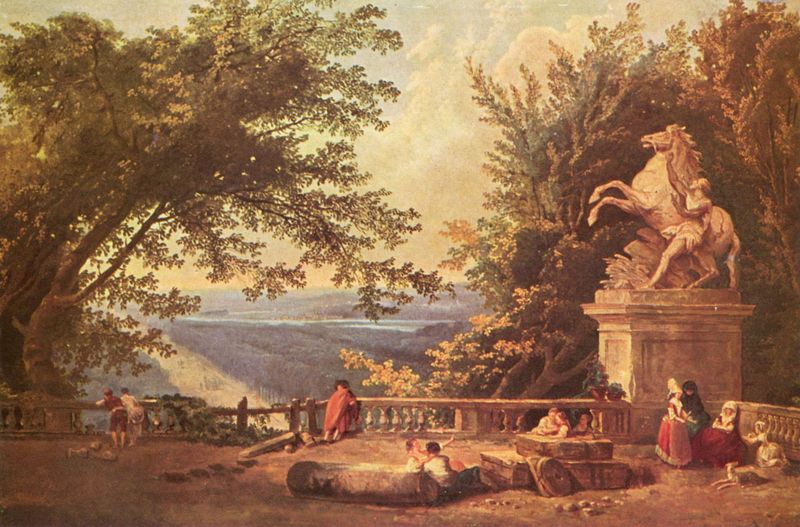
Titel: Die Terrasse von Marly
Künstler: Hubert Robert
Standort: Sankt Petersburg
Institution: Eremitage
Schlagwörter: baum, blau, blätter, gemälde, gruppe, himmel, laub, mann, schatten, wasser, weiß, wolken, baumstämme, bäume, fluss, frauen, grün, landschaft, menschen, see, äste, braun, bunt, frau, hintergrund, holz, licht, marmor, männer, rücken, straße, szene, säule, säulen, terasse, vordergrund, ausblick, blick, hund, park, rot, tiere, weg, zaun, leute, malerei, rock, sockel, stehen, stein, steine, baumstamm, dämmerung, erde, ferne, horizont, natur, stamm, weite, zweige, brüstung, busch, büsche, sonne, gewand, familie, kind, klassizismus, tal, wald, kinder, pferd, reiter, garten, skulptur, statue, mähne, aussicht, schürze, ruhe, mittag, allee, landschaftsmalerei, ausflug, platz, figuren, romantik, staffage, stene, trümmer, spielen, freizeit, geländer, podest, balustrade, denkmal, sicht, pfer, graublau, eiche, anlehnen, koch, absperrung, ind, reiterstatue, reiterstandbild, friedlich, reiterdenkmal, baluster, ausgrabung, grabung, erholen, ockergrau, indylle